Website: lowes
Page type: payment
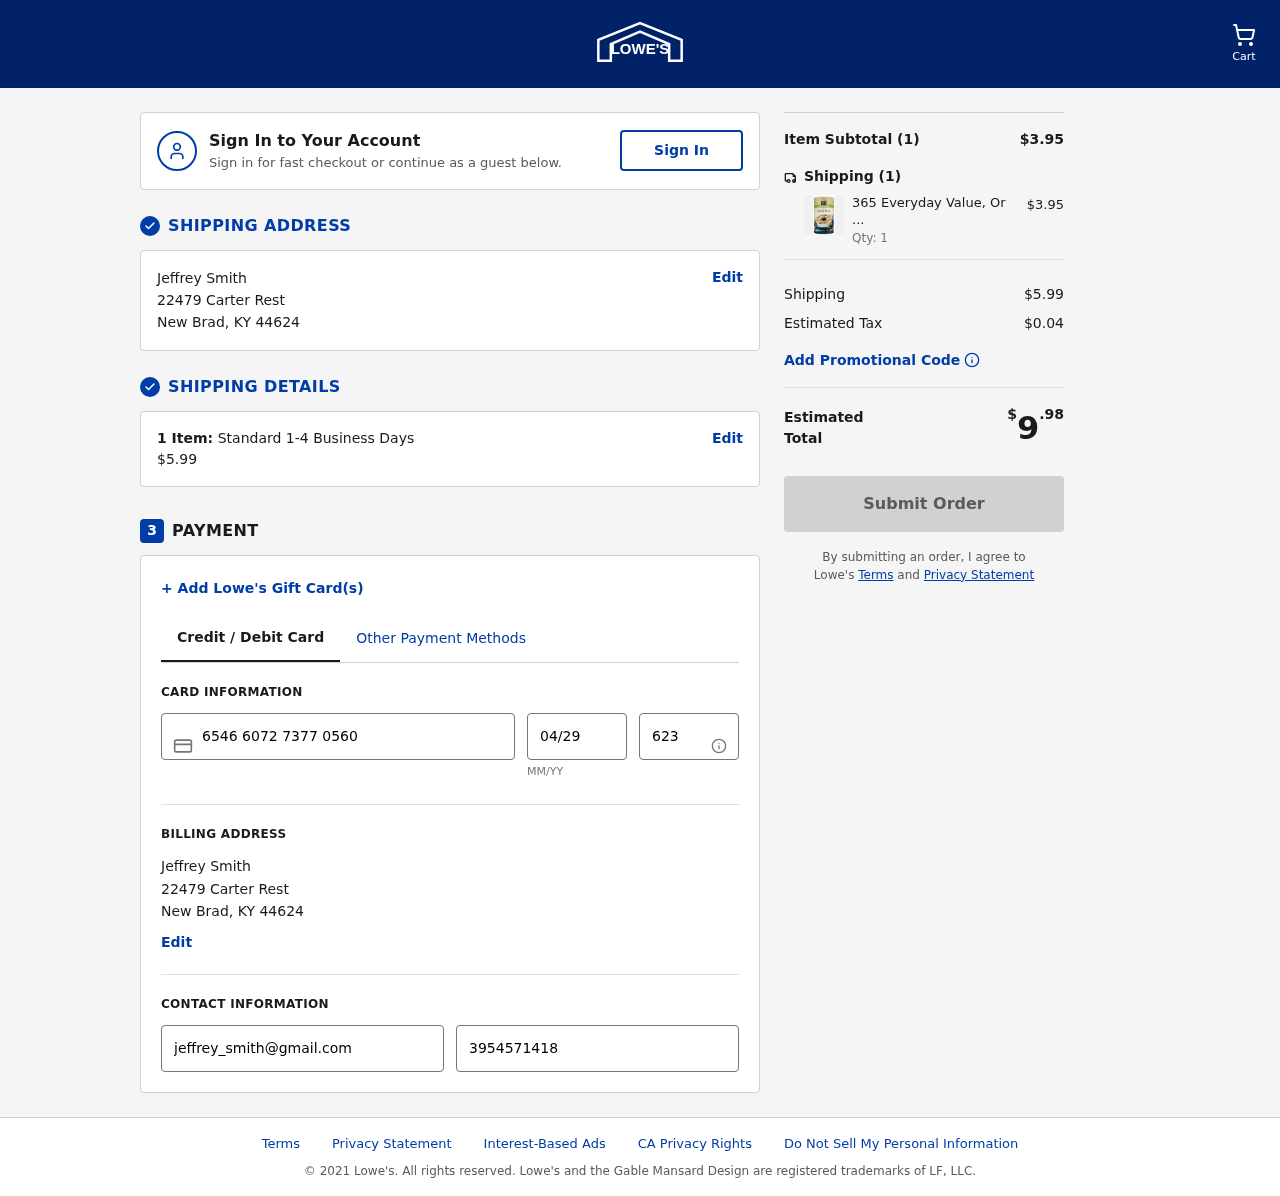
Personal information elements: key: PII_CARD_CVV
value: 623
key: PII_CARD_EXPIRY
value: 04/29
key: PII_CARD_NUMBER
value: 6546 6072 7377 0560
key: PII_CITY
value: New Brad
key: PII_EMAIL
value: jeffrey_smith@gmail.com
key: PII_FULLNAME
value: Jeffrey Smith
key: PII_PHONE
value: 3954571418
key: PII_POSTCODE
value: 44624
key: PII_STATE_ABBR
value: KY
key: PII_STREET
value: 22479 Carter Rest
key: PII_FULLNAME2
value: Jeffrey Smith
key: PII_STREET2
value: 22479 Carter Rest
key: PII_CITY2
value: New Brad
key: PII_STATE_ABBR2
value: KY
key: PII_POSTCODE2
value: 44624
Product elements: key: PRODUCT1_NAME
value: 365 Everyday Value, Organic Quick Oats, 18 oz
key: PRODUCT1_PRICE
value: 3.95
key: PRODUCT1_QUANTITY
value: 1
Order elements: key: ORDER_NUM_ITEMS
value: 1
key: ORDER_SHIPPING_COST
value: $5.99
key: ORDER_NUM_ITEMS2
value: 1
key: ORDER_SUBTOTAL
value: $3.95
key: ORDER_NUM_ITEMS3
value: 1
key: ORDER_SHIPPING_COST2
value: $5.99
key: ORDER_TAX
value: $0.04
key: ORDER_TOTAL
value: $9.98